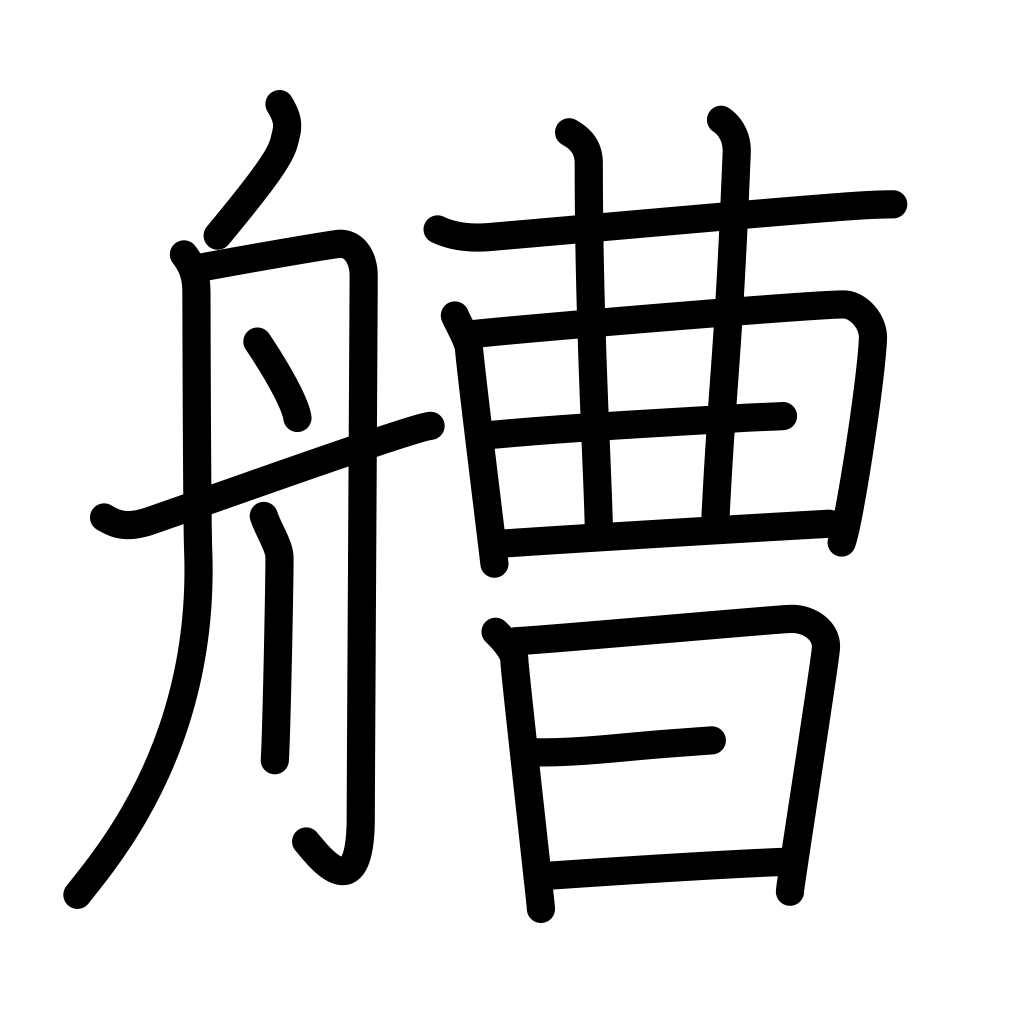
Meaning: boat